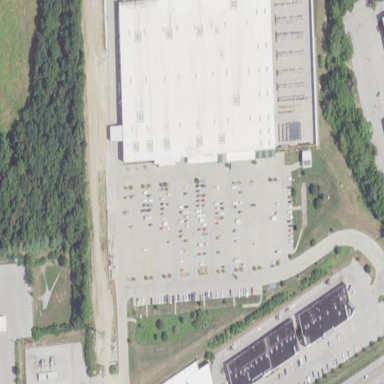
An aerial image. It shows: Retail area.